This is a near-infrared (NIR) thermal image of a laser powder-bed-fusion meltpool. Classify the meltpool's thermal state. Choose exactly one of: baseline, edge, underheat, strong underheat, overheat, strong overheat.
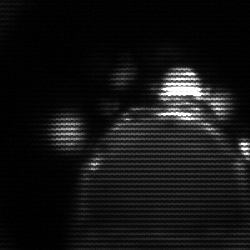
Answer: baseline